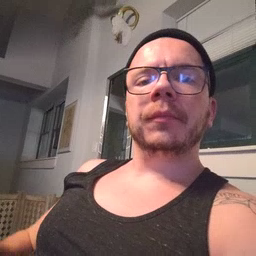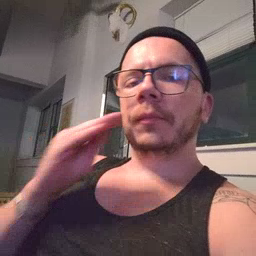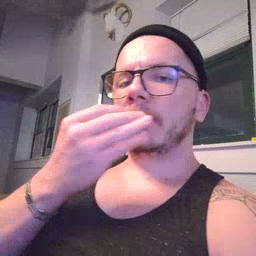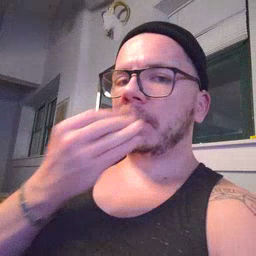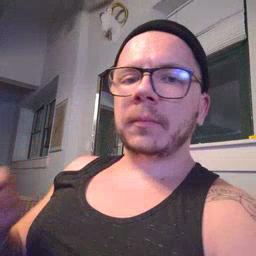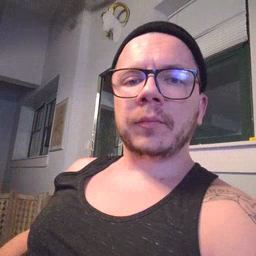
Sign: flower